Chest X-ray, PA view. Patient: 59 years old, sex F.
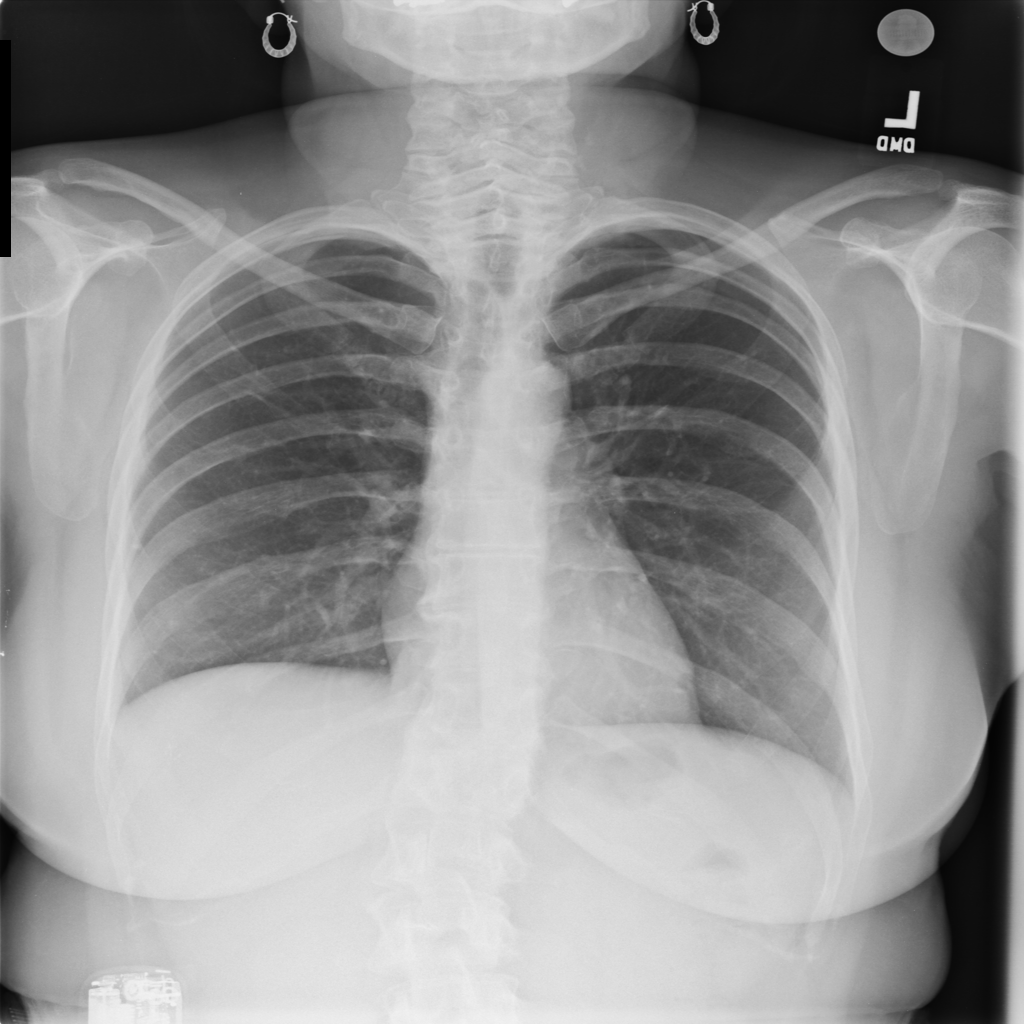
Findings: No Finding